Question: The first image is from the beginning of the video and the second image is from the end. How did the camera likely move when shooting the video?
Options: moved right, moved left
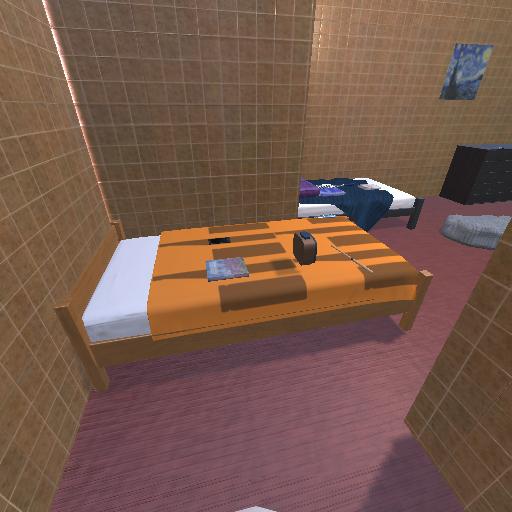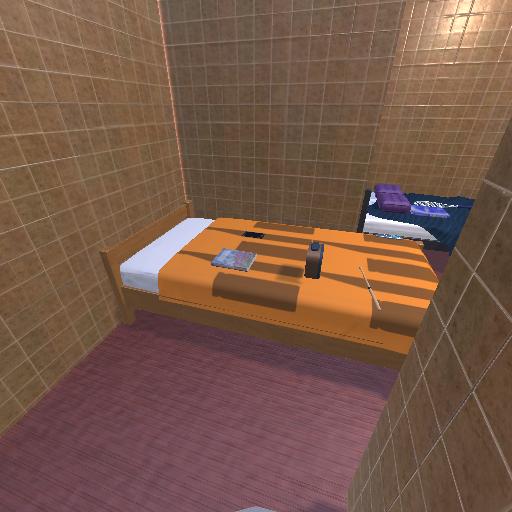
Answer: moved right